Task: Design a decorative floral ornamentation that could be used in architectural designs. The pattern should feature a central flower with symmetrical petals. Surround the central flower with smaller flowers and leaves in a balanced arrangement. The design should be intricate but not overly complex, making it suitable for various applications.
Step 743:
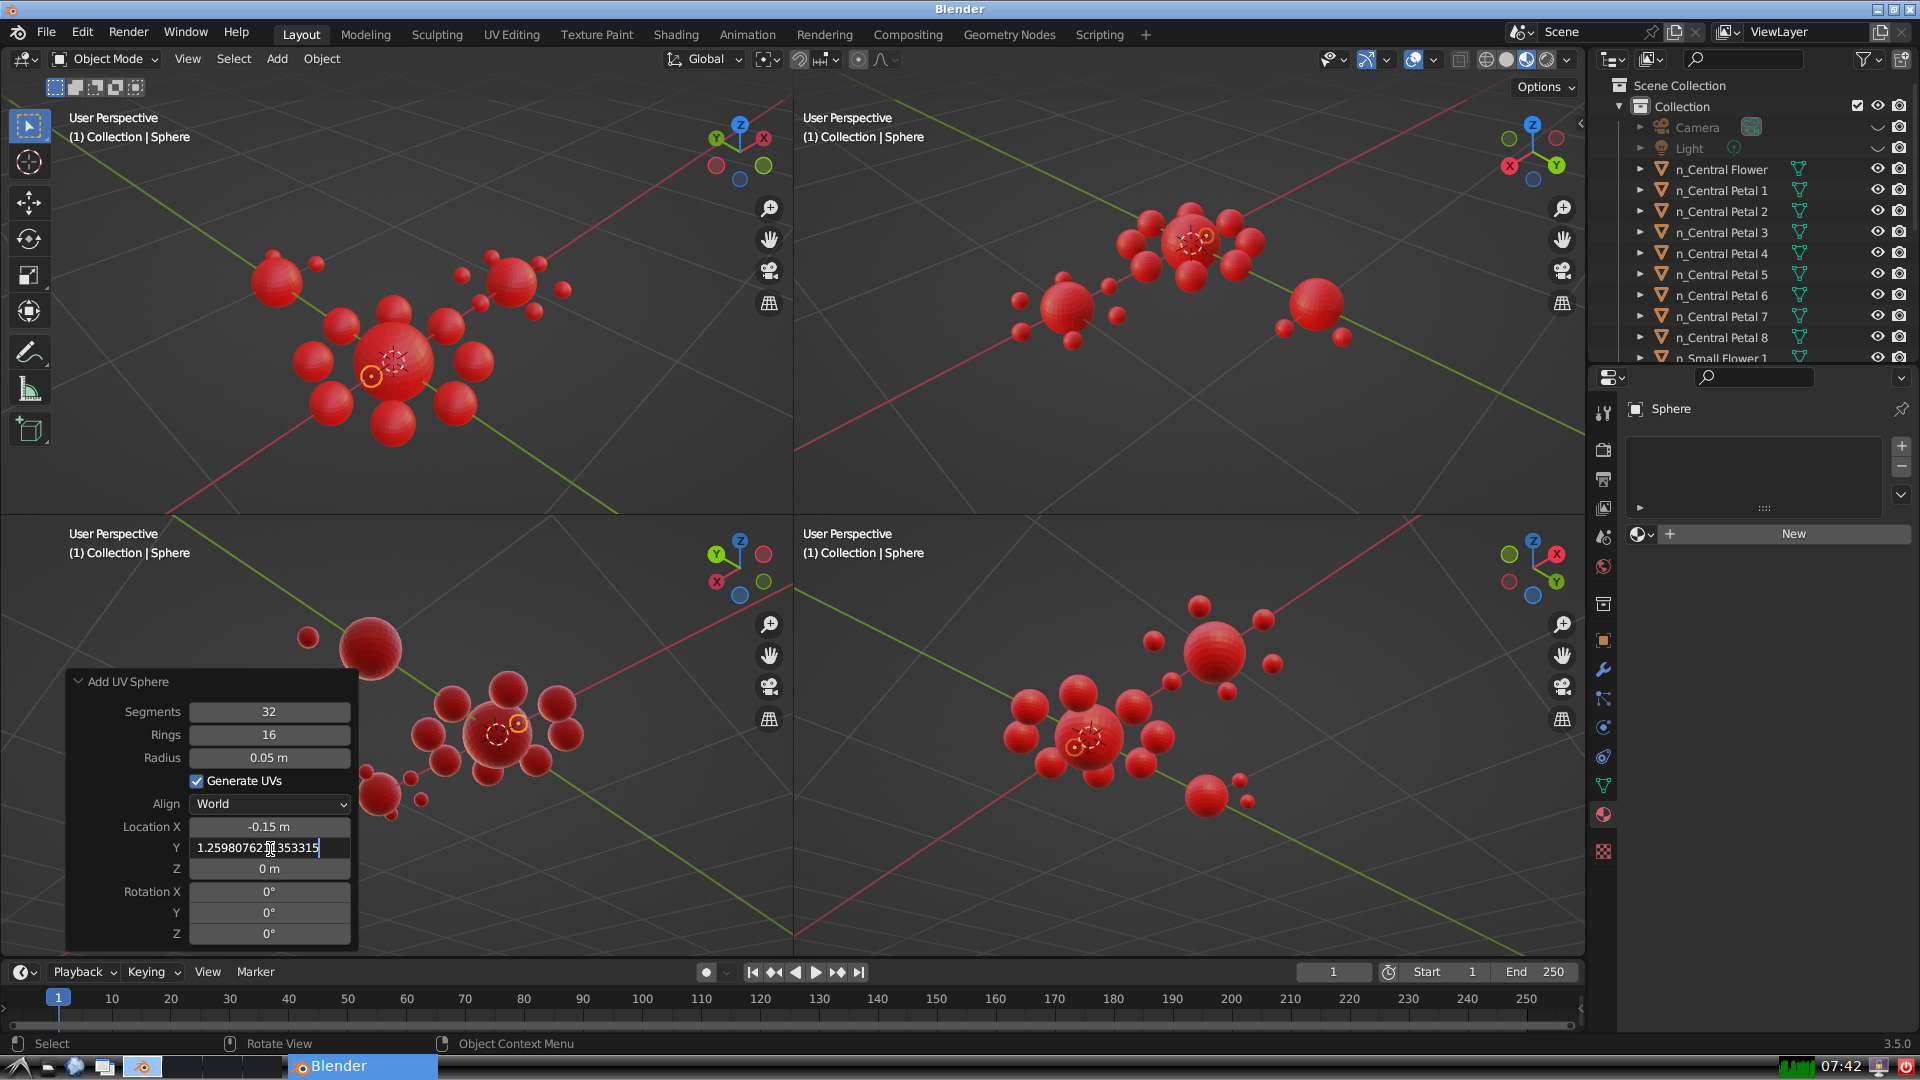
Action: {"key_press": ['Return']}